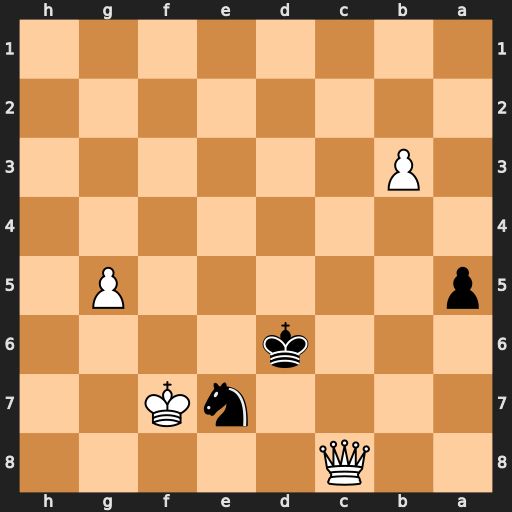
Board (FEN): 2Q5/4nK2/3k4/p5P1/8/1P6/8/8
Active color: b
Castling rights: -
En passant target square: -
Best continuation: Nxc8 g6 Ne7 g7 Nf5